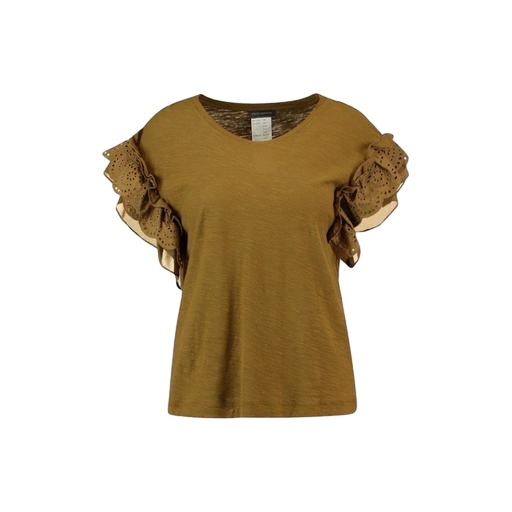
short-sleeve top only macy, chloé top embroidered sleeves, lace-yoke t-shirt, white background